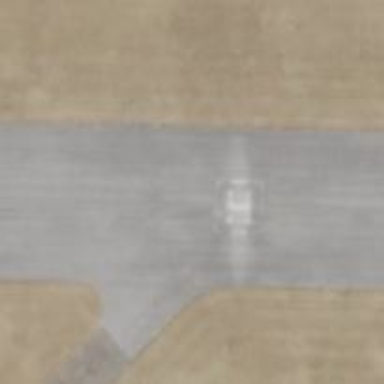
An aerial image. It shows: Image of helipad at airport.